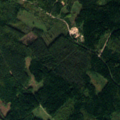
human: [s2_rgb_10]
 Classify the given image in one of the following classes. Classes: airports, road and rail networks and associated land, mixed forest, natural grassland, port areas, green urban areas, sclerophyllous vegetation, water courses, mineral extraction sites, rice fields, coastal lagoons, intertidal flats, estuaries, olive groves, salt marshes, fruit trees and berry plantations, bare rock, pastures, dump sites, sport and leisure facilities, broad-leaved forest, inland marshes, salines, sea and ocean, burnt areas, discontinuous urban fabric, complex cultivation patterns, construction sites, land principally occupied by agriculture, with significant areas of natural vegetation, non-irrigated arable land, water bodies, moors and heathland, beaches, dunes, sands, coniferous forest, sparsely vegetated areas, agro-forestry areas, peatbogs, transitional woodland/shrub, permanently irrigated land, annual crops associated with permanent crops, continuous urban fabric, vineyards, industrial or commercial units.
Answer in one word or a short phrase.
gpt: coniferous forest, mixed forest